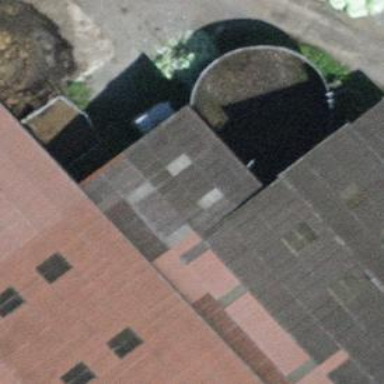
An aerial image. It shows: View of roof of building.